Brain MRI, t2w sequence, axial 2D slice.
Patient: age 35, sex F, weight 95 kg, height 1.95 m
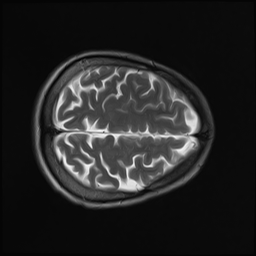